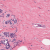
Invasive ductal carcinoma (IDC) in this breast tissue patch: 0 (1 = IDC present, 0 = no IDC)